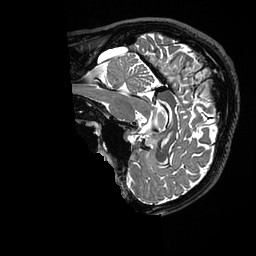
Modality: T2w
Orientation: sagittal
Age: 28
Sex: male
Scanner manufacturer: ge
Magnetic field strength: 3 T
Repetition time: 3.202 s
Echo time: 0.0665 s